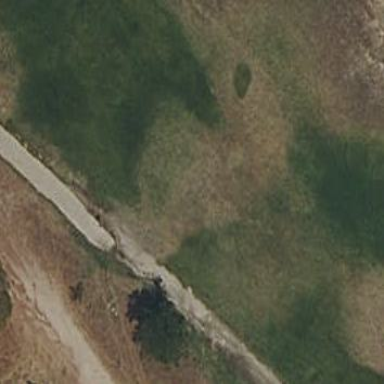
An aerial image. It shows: Golf tee.